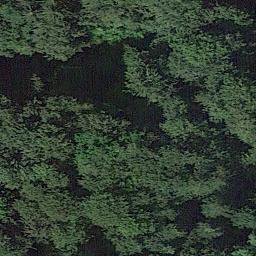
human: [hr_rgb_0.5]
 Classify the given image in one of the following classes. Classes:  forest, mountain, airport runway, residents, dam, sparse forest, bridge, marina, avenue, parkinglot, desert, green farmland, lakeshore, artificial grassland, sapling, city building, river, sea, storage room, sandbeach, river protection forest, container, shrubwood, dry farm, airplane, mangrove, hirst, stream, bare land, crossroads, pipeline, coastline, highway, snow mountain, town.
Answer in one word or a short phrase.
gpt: forest